Question: '''
public static DataSet selectStudent()
{
MySqlConnection conn = connection();
conn.Open();
MySqlCommand cmd = new MySqlCommand();
cmd.Connection = conn;
MySqlDataAdapter adap = new MySqlDataAdapter(@"SELECT person.*, student.gradePointAverage, student.majorField FROM person JOIN student", conn);
MySqlCommandBuilder sqlCmd = new MySqlCommandBuilder(adap);
DataSet sqlSet = new DataSet();
adap.Fill (sqlSet, "studentInfo");
conn.Close();
return sqlSet;
}
'''
and the button:
'''
private void btnAdminStudentView_Click(object sender, EventArgs e)
{
DataSet ds = studentHelperClass.selectStudent();
dataGridStudent.DataSource = ds.Tables["studentInfo"];
}
'''
why would this be giving me a result like this on the button click?

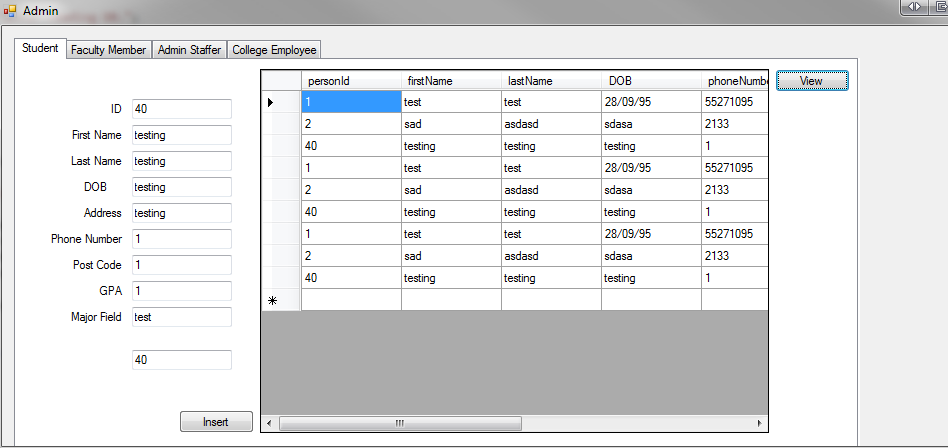
Answer: Your query produces cartesian product because you failed to define how the records are related with each other. You need to add a condition,
'''
SELECT person.*, student.gradePointAverage, student.majorField
FROM person JOIN student
ON person.ID = student.ID // example only
'''
this means that records from table 'person' are related with 'ID' on table 'student'.
To further gain more knowledge about joins, visit the link below:
- <URL>